Aerial crown-view tile of a tropical tree (Barro Colorado Island, Panama), acquired 20241014:
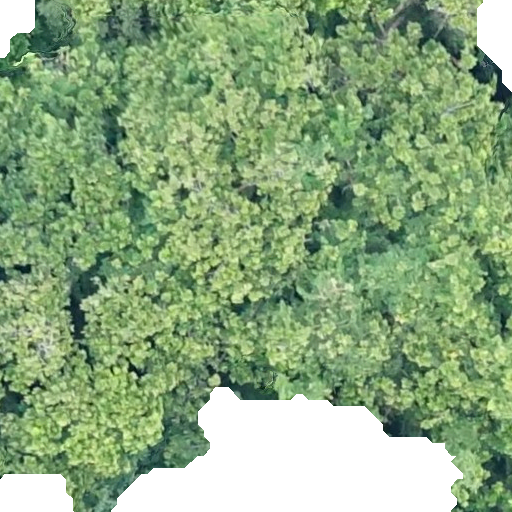
Species: Anacardium excelsum
GBIF accepted scientific name: Anacardium excelsum
Crown area: 761.355 m²